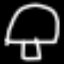
Label: mushroom